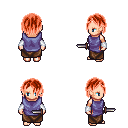
a pixel art fantasy rpg character, female body template, human, light skin, chain tabard jacket, robe skirt, red bangs hairstyle, white cloth bracers, dagger, four views (front, back, left, right), 2x2 character sprite sheet, small pixel art, hard edges, no anti-aliasing